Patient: sex M, age 47
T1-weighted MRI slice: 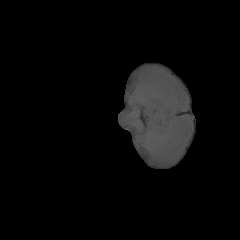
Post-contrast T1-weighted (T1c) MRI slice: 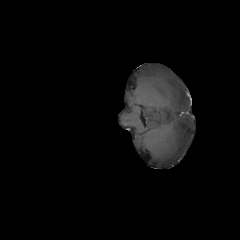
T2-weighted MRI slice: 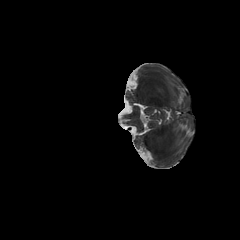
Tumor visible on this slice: no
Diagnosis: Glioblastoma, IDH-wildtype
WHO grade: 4